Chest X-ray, PA view. Patient: 38 years old, sex F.
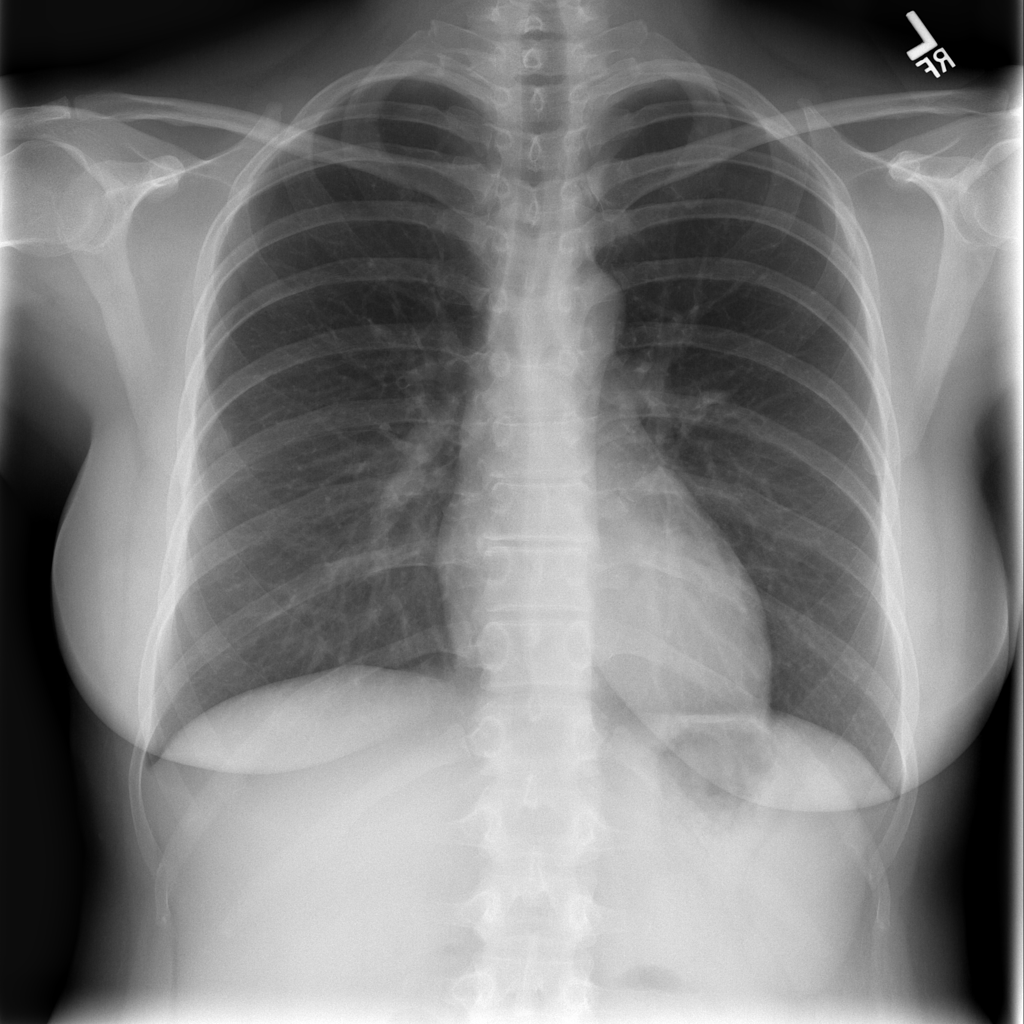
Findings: No Finding